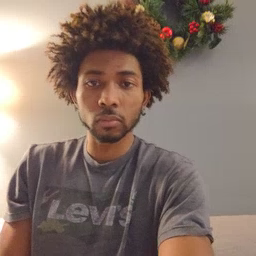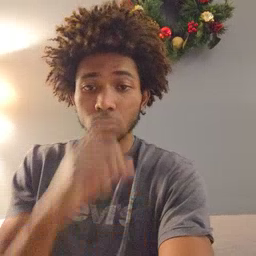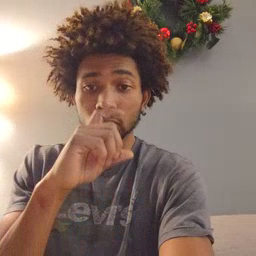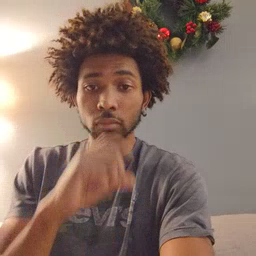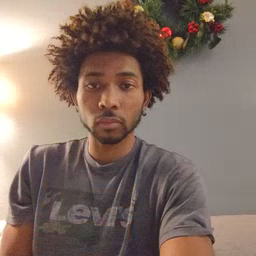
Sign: doll